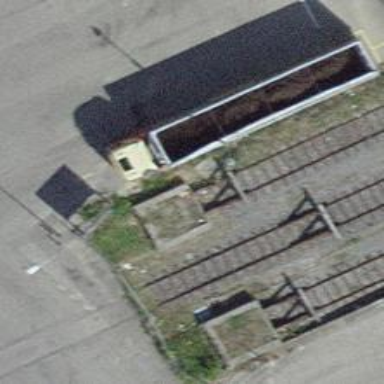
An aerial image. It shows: Railway buffer stop.